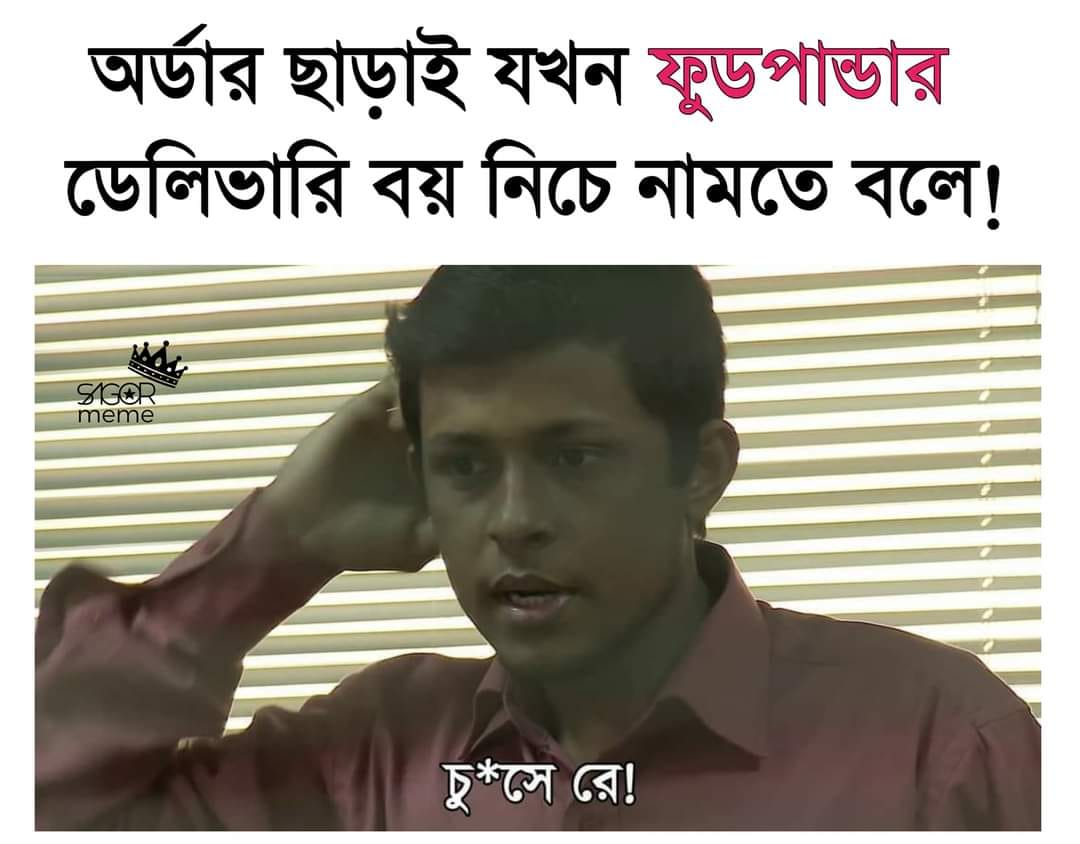
Caption: অর্ডার ছাড়াই যখন ফুডপান্ডার ডেলিভারি বয় নিচে নামতে বলে !     চু*সে রে !
Label: hate